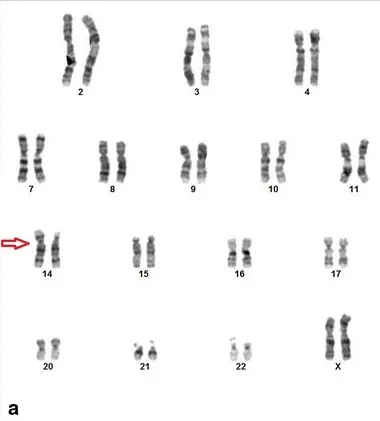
Cytogenetic analysis. A. Karyotype analysis of proband with derivative chromosome 14 (46,XX,rec(14)dup(14q)inv(14)(p11.2q24)mat).
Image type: pathology (fish)